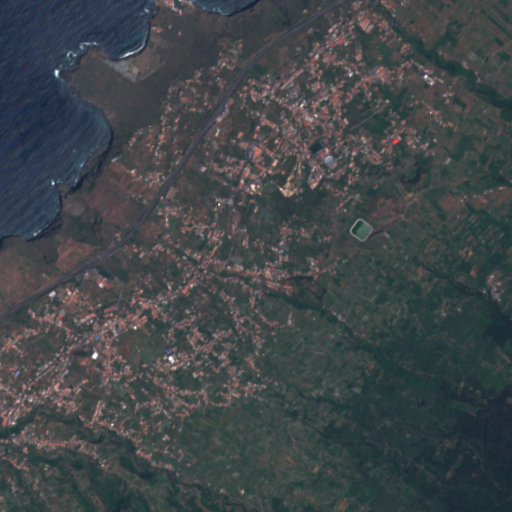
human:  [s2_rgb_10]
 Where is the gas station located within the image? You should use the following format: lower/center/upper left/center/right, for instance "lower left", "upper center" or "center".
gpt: The gas station is located in the center left of the image.
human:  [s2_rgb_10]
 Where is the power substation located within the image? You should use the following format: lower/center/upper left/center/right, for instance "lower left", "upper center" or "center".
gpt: The power substation is located in the upper center of the image.
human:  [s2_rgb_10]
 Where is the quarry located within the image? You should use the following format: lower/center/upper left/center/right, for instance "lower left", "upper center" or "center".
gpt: The quarry is located in the center right of the image.
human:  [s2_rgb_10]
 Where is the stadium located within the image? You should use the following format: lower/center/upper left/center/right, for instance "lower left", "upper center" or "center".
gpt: The stadium is located in the center left of the image.
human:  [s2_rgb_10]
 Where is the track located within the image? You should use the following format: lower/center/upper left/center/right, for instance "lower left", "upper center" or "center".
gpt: There is no track in the image.